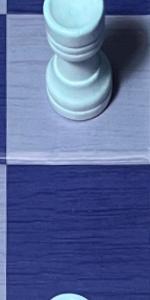
Label: Empty